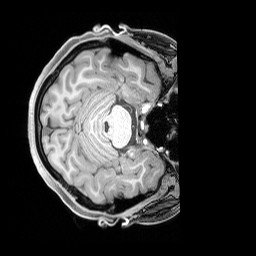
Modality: T1w
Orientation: axial
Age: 20
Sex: female
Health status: healthy
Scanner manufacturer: siemens
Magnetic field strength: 3 T
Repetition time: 1.65 s
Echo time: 0.00182 s